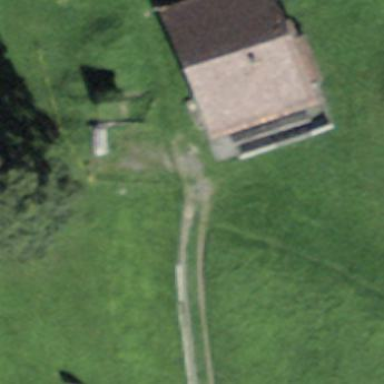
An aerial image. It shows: Farm building.